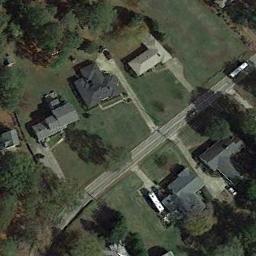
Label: medium_residential